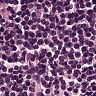
Metastatic tissue present: no